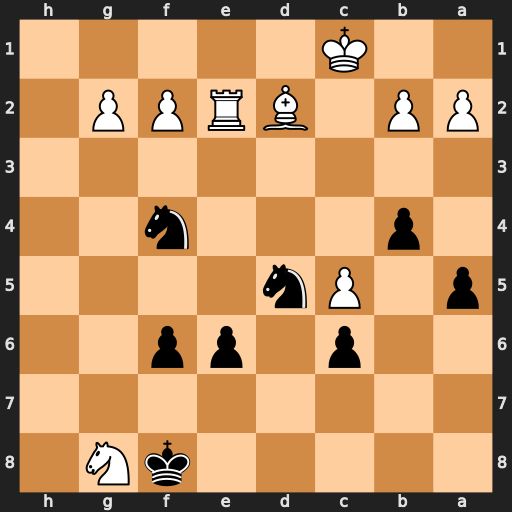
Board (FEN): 5kN1/8/2p1pp2/p1Pn4/1p3n2/8/PP1BRPP1/2K5
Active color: b
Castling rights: -
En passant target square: -
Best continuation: Nxe2+ Kd1 Nd4